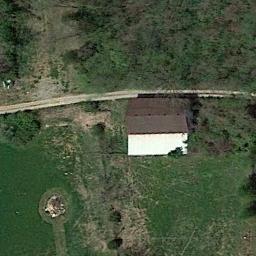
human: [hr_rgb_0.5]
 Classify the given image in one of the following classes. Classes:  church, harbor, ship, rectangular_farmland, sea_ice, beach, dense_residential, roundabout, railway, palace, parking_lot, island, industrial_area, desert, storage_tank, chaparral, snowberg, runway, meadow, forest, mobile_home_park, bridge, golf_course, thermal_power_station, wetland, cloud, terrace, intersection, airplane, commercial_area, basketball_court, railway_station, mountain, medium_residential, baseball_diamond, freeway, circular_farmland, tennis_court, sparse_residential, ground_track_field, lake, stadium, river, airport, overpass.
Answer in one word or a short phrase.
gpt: sparse_residential